Field crop: tomato
Growth stage: 2
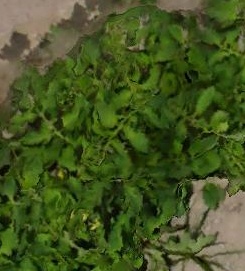
Species: tomato